Question: I have three tables which fill out a grid of slots it shows available and unavailable slots against room and time.
The tables and the relations are as below:

Classes can be active or inactive. In my query i want to show alll active classes and free slots which are kept in class_info table.
My query here shows all including active and inactive.
'''
SELECT * FROM class_info
LEFT JOIN class_slots ON class_slots.class_info_id = class_info.class_info_id
LEFT JOIN class ON class.class_id = class_slots.class_id
WHERE active = 1
'''
I would like to be able to show only active class and those that dont exist as free slots.
Some class will become inactive after a time period however I would like to keep it as history, when this becomes inactive the slots become free and are no longer needed to be shown with the query above all are shown even if it is inactive.
<URL>
What I would like is for all class_info rows to show always and IF any class_id exists in class_slots which are active that to show too. At the moment it is only showing those that are active (active = 1) and none from the class_info side. Keeping in mind that in future some class will become inactive (active = 0).
I am not using date as a timestamp as it is not calculating anything neither will it do in the future.
If I run thise query then all rows are shown including active = 0 which I dont want.
'''
SELECT * FROM class_info
LEFT JOIN class_slots ON class_slots.class_info_id = class_info.class_info_id
LEFT JOIN class ON class.class_id = class_slots.class_id
'''
With the above query I am half way there.
Here's what I would like:
'''
CLASS_INFO_ID | ROOM_NO | TIME | CLASS_ID | ACTIVE | TEACHER_ID | START_DATE
---------------|---------|-----------|----------|--------|------------|------------
2 | 1 | 11-1 | 2 | 1 | (null) | (null)
3 | 1 | 2-4 | 3 | 1 | (null) | (null)
4 | 1 | 4-6 | (null) | (null) | (null) | (null)
5 | 1 | 6.30-8.30 | (null) | (null) | (null) | (null)
6 | 1 | Sunday | (null) | (null) | (null) | (null)
7 | 2 | 9-11 | (null) | (null) | (null) | (null)
8 | 2 | 11-1 | (null) | (null) | (null) | (null)
9 | 2 | 2-4 | (null) | (null) | (null) | (null)
'''
TRUNCATED result.
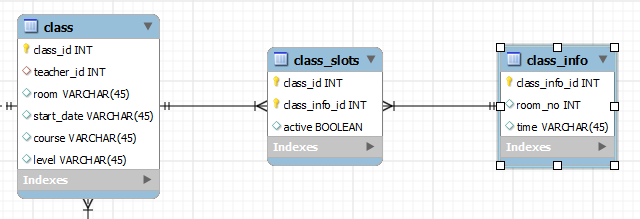
Answer: I found the correct query that retrieves all the rows that I require. It worked by moving the where clause before the second join as part of the first join.
'''
SELECT * FROM class_info LEFT JOIN class_slots ON class_slots.class_info_id =
class_info.class_info_id AND active = 1 LEFT JOIN class ON class.class_id =
class_slots.class_id
'''
Updated <URL>
This way all those that are occupied are retrieved as well as those that aren't.
Thanks to all for the pointers.